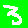
Digit: 3